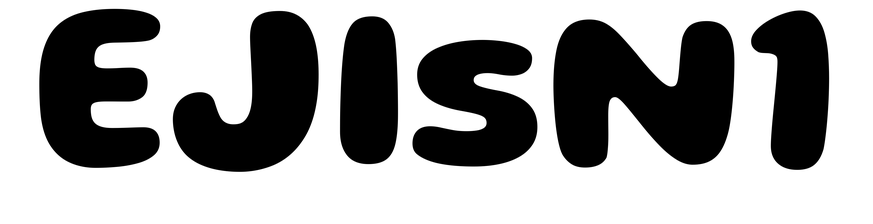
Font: Gluten_Bold